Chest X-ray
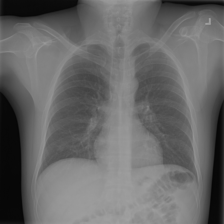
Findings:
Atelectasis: negative
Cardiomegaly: negative
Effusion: negative
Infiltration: negative
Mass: negative
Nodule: negative
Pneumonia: negative
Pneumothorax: negative
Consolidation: negative
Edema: negative
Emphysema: negative
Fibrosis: negative
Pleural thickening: negative
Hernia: negative